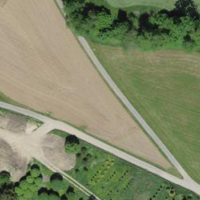
EUNIS habitat code: 24
Species observed at this site:
Aegopodium podagraria